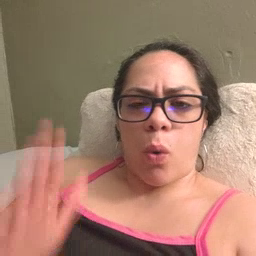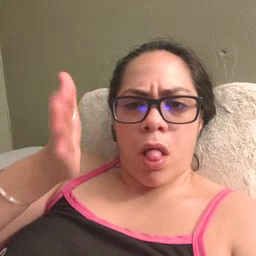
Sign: will